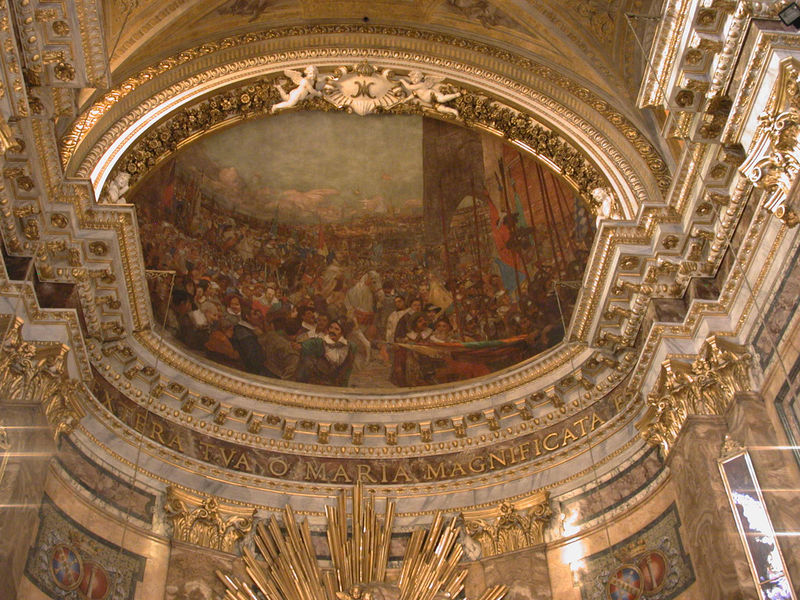
Titel: Santa Maria della Vittoria
Künstler: Giovanni Battista Soria
Standort: Rom (EU - I - Latium)
Schlagwörter: gemälde, menschen, blumen, hell, marmor, männer, säule, säulen, blüten, schloss, masse, menge, alt, barock, bild, kirche, sonne, gold, decke, renaissance, rokoko, schön, pferd, reiter, rund, engel, putto, farbig, schrift, bogen, fahnen, italien, fahne, kuppel, krieg, detail, inschrift, stuck, foto, dom, strahlen, volk, armee, heer, schimmel, kapitelle, rom, verziert, fries, wappen, apsis, vatikan, lanzen, deckengemälde, fresko, parade, siegel, teuer, filigran, putten, maria, putti, fresco, deckenmalerei, latein, frie, prunkvoll, deckenfresko, kirdche, freslko, magnificata, maria magnificata